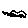
Label: car